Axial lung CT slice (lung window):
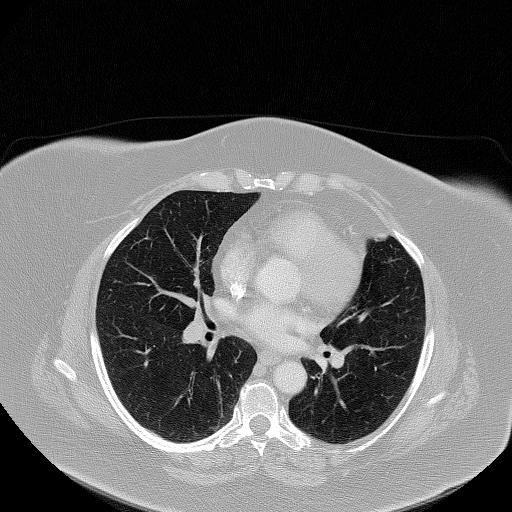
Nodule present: no